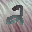
Label: 2